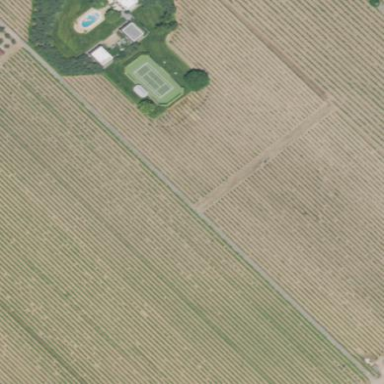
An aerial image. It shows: Vineyard where grapes are grown.